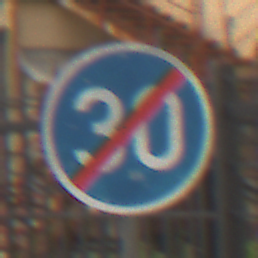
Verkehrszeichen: EndeMindestgeschwindigkeit
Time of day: MorningAfternoon
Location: Outdoor (Urban)
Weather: Overcast
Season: NotSpecified
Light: Natural